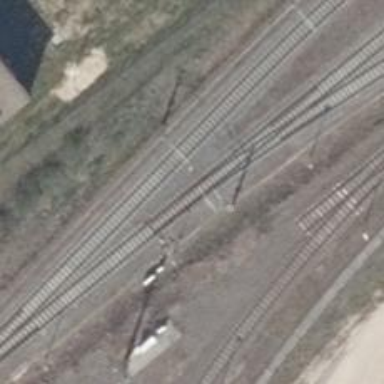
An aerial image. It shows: Railway milestone with catenary mast.